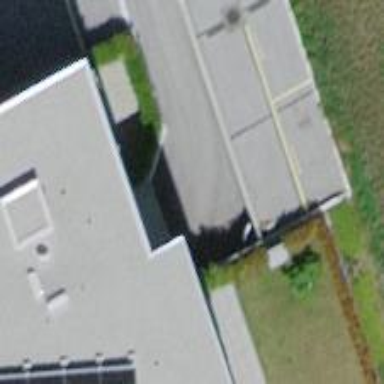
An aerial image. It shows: Parking entrance.